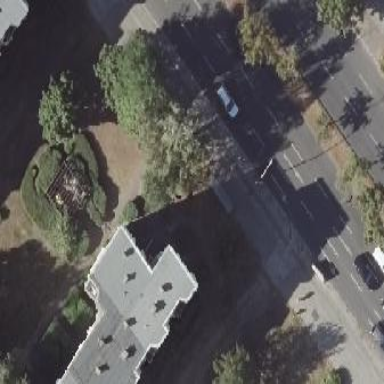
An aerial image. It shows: Flat-roofed residential building.